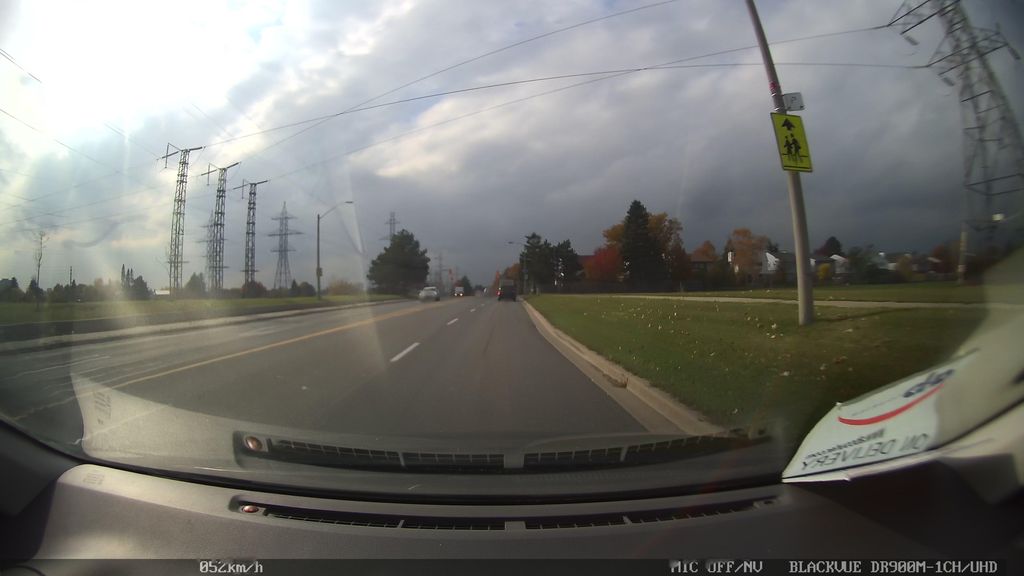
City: toronto